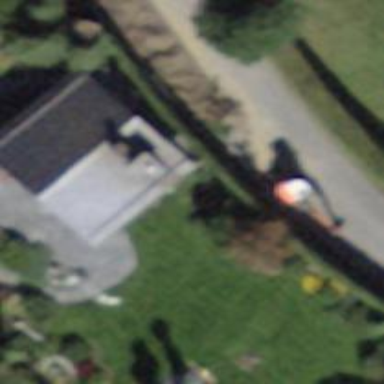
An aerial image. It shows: Shed.